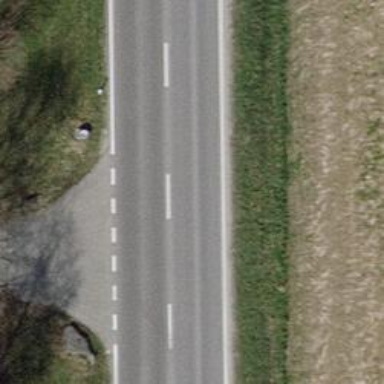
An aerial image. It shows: Secondary road with asphalt surface.